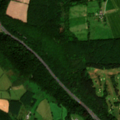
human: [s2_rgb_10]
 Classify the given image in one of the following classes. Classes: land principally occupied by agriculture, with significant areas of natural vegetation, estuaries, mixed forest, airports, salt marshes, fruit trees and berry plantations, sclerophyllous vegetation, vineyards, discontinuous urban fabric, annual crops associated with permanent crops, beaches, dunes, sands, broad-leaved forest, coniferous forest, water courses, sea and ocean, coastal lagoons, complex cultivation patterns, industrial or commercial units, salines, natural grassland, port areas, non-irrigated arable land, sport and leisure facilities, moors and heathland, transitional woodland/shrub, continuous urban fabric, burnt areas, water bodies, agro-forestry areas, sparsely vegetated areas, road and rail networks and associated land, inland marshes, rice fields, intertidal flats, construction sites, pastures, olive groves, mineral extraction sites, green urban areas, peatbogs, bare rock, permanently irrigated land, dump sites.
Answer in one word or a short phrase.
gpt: sport and leisure facilities, non-irrigated arable land, pastures, broad-leaved forest, coniferous forest